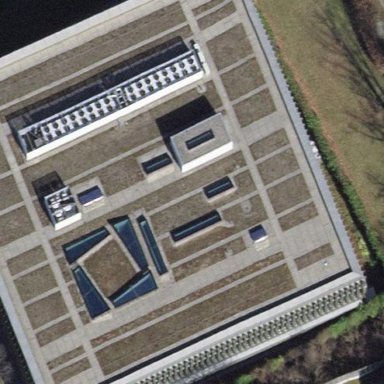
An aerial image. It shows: Hospital building.